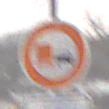
Verkehrszeichen: UeberholverbotKraftfahrzeuge
Zusatzzeichen unten: ZeitangabenMitBeschraenkungAufWochentage1
Umgebung: Outdoor, Nature
Tageszeit: Midday
Wetter: Overcast
Licht: Natural
Jahreszeit: Winter
Kontrast: LowContrast